Field crop: tomato
Growth stage: 1
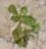
Species: portulaca